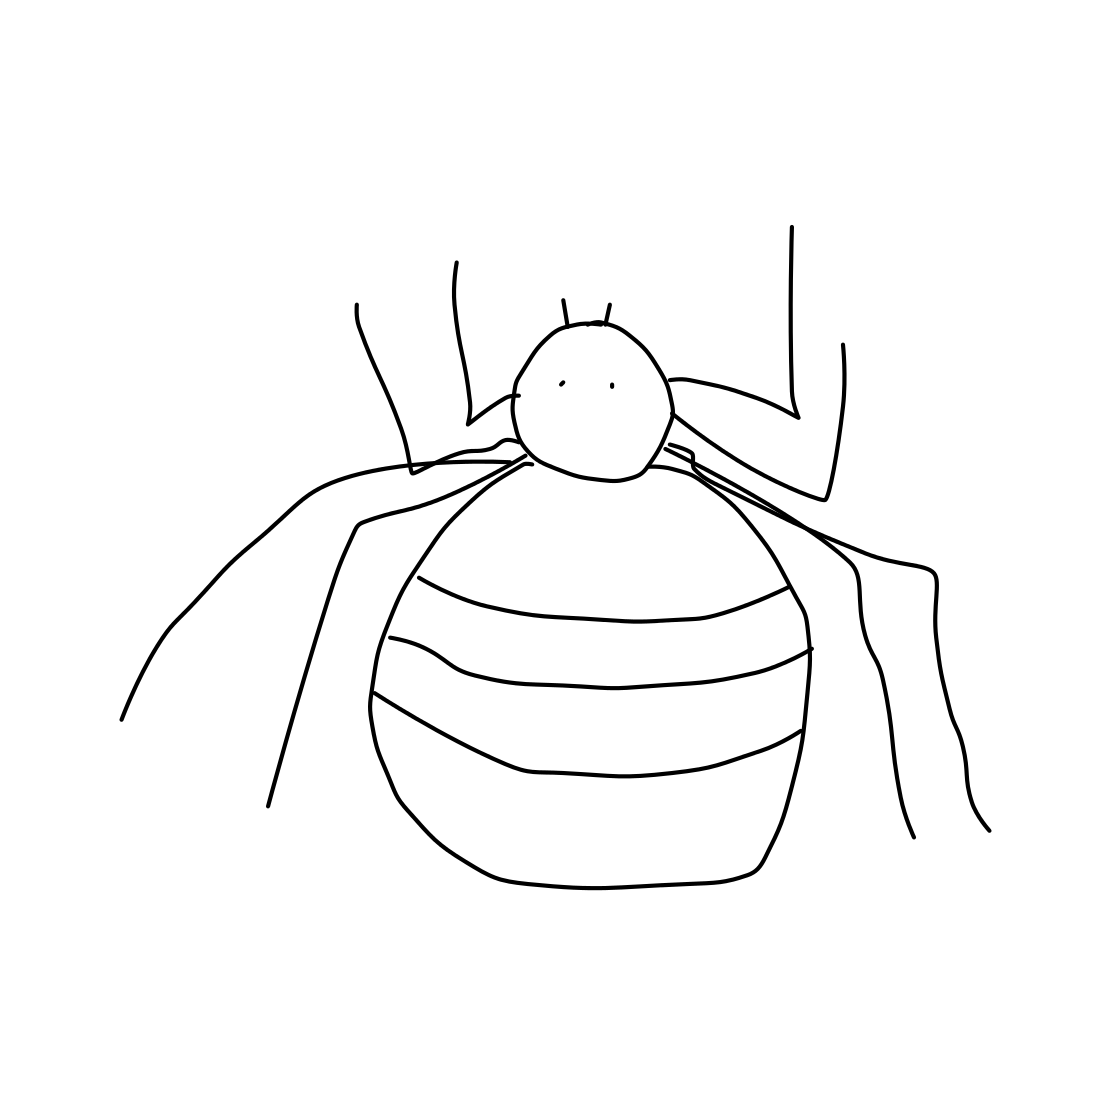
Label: spider